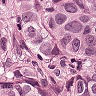
Metastatic tissue present: yes